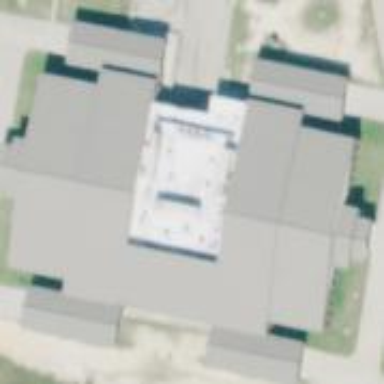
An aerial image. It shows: Food court located inside building.